Brain MRI, t1w sequence, axial 2D slice.
Patient: age 23, sex M, weight 78 kg, height 1.78 m
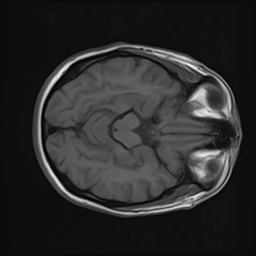